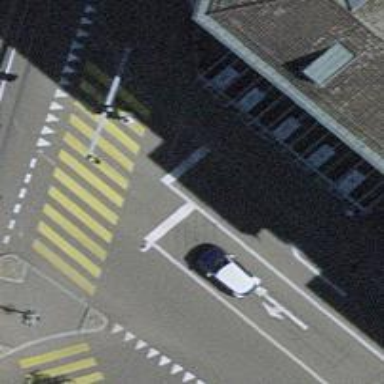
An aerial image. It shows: Road with traffic signals controlling the flow of traffic.